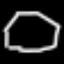
Label: octagon